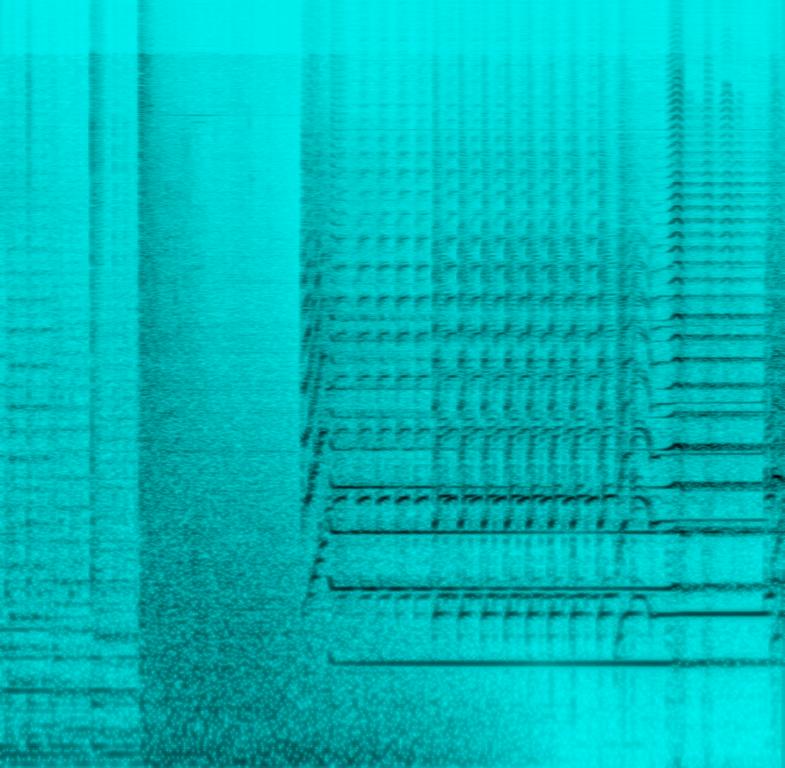
This is the theme playing in the background of a mythological TV series episode. It is an instrumental piece. There is a brass section playing a loud and dramatic melody. The rhythmic accompaniment is composed of the drums and some sort of big cymbal that is most probably a gong. The atmosphere is dramatic and full of suspense. There is an implied moment of revelation in the scene. The piece could be used in the soundtrack of a mystery movie during a scene where the plot begins to unfold and the secrets are revealed.